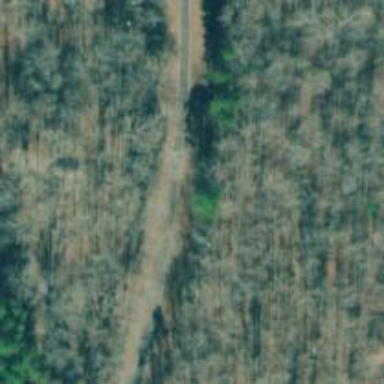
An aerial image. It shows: Railway track.